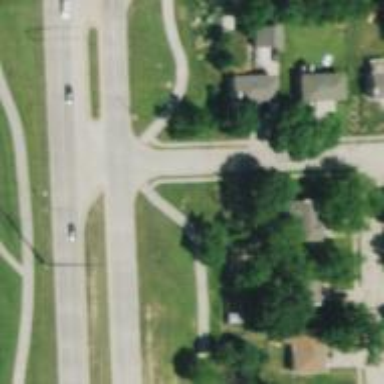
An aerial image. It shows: Uncontrolled road crossing.